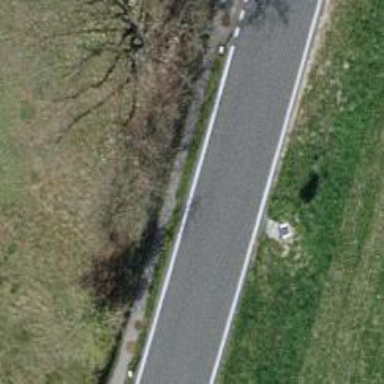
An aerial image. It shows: Speed display on the road.